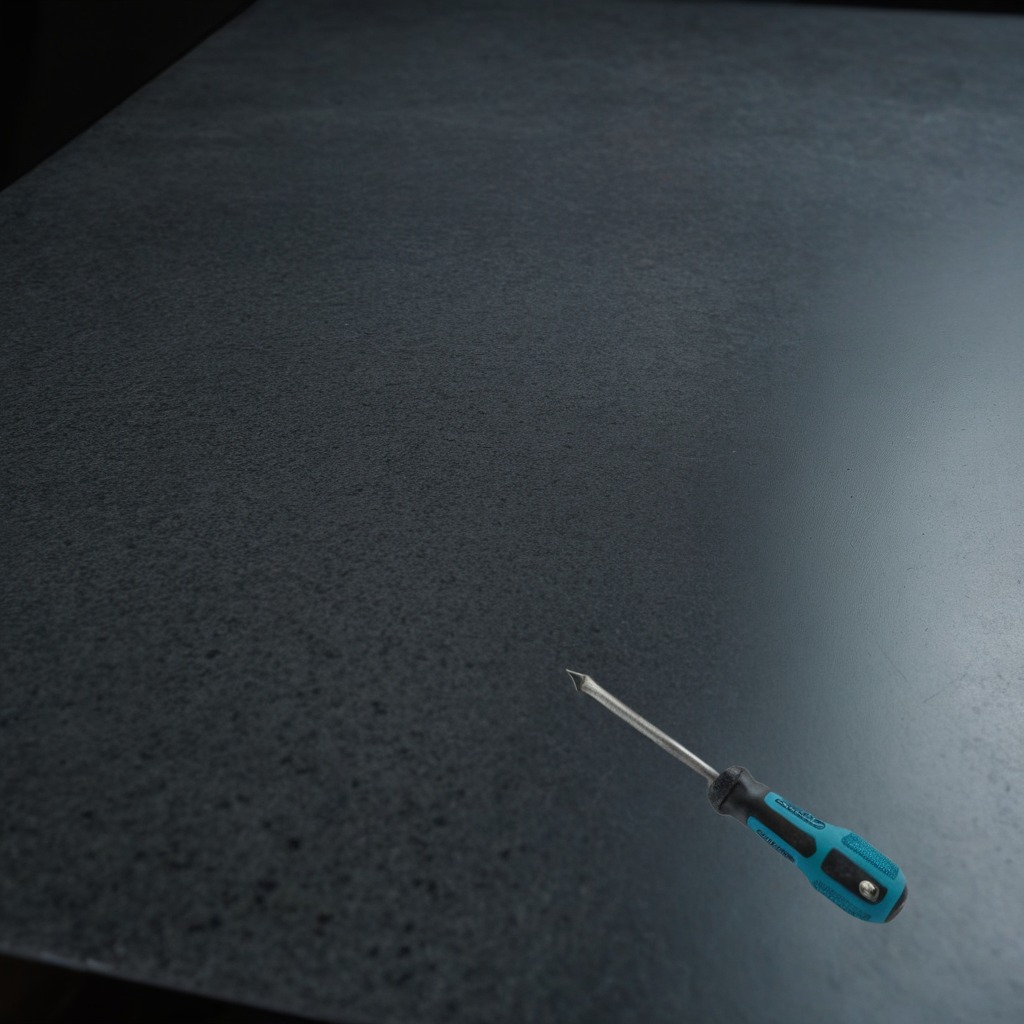
A screwdriver lying on a clean granite table inside a workshop at night dim ambient light soft shadows worn but